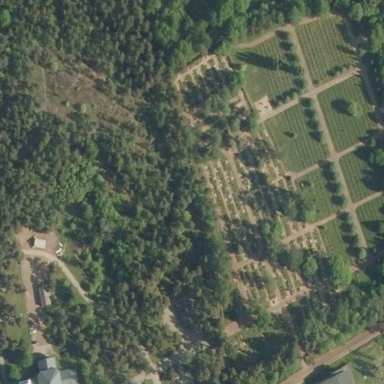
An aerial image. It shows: Cemetery.